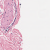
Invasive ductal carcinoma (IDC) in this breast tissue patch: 0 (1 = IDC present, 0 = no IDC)